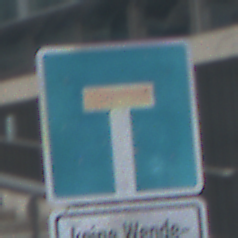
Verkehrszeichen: Sackgasse
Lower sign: HinweisGeaenderteVorfahrtVerkehrsfuehrungVerkehrsregelung3
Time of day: MorningAfternoon
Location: Outdoor (Urban)
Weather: PartlyCloudy
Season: NotSpecified
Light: Natural